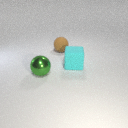
large brown rubber sphere behind large green metal sphere